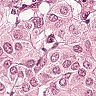
Metastatic tissue present: yes